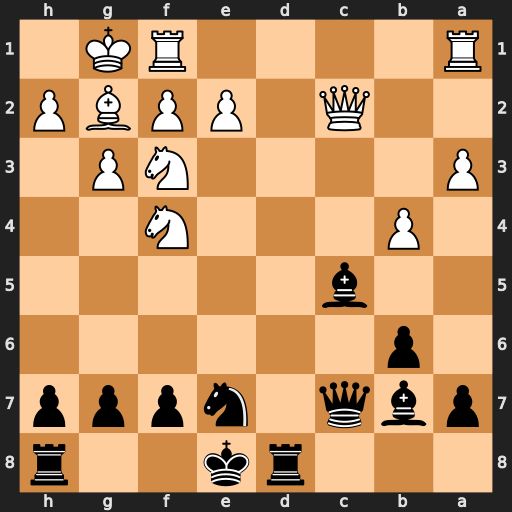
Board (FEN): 3rk2r/pbq1nppp/1p6/2b5/1P3N2/P4NP1/2Q1PPBP/R4RK1
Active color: b
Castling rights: k
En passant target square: -
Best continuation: Bxf2+ Rxf2 Qxc2